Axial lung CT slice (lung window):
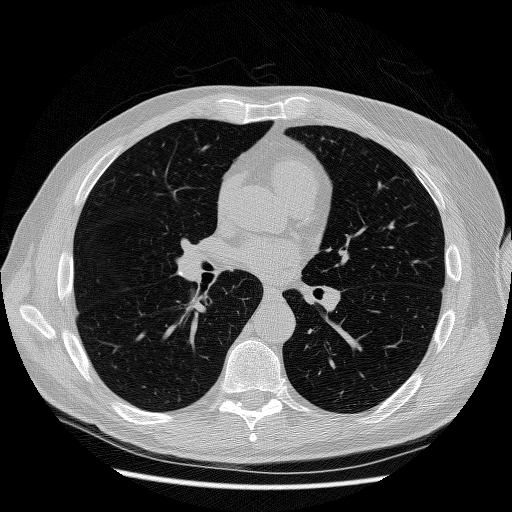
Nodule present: no